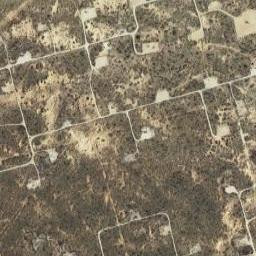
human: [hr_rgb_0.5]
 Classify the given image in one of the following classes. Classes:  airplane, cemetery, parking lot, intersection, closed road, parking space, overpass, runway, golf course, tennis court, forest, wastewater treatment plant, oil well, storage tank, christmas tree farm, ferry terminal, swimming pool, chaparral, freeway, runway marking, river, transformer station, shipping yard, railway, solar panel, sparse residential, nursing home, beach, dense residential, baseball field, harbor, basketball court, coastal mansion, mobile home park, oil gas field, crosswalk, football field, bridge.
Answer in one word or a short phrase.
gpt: oil gas field